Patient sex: F
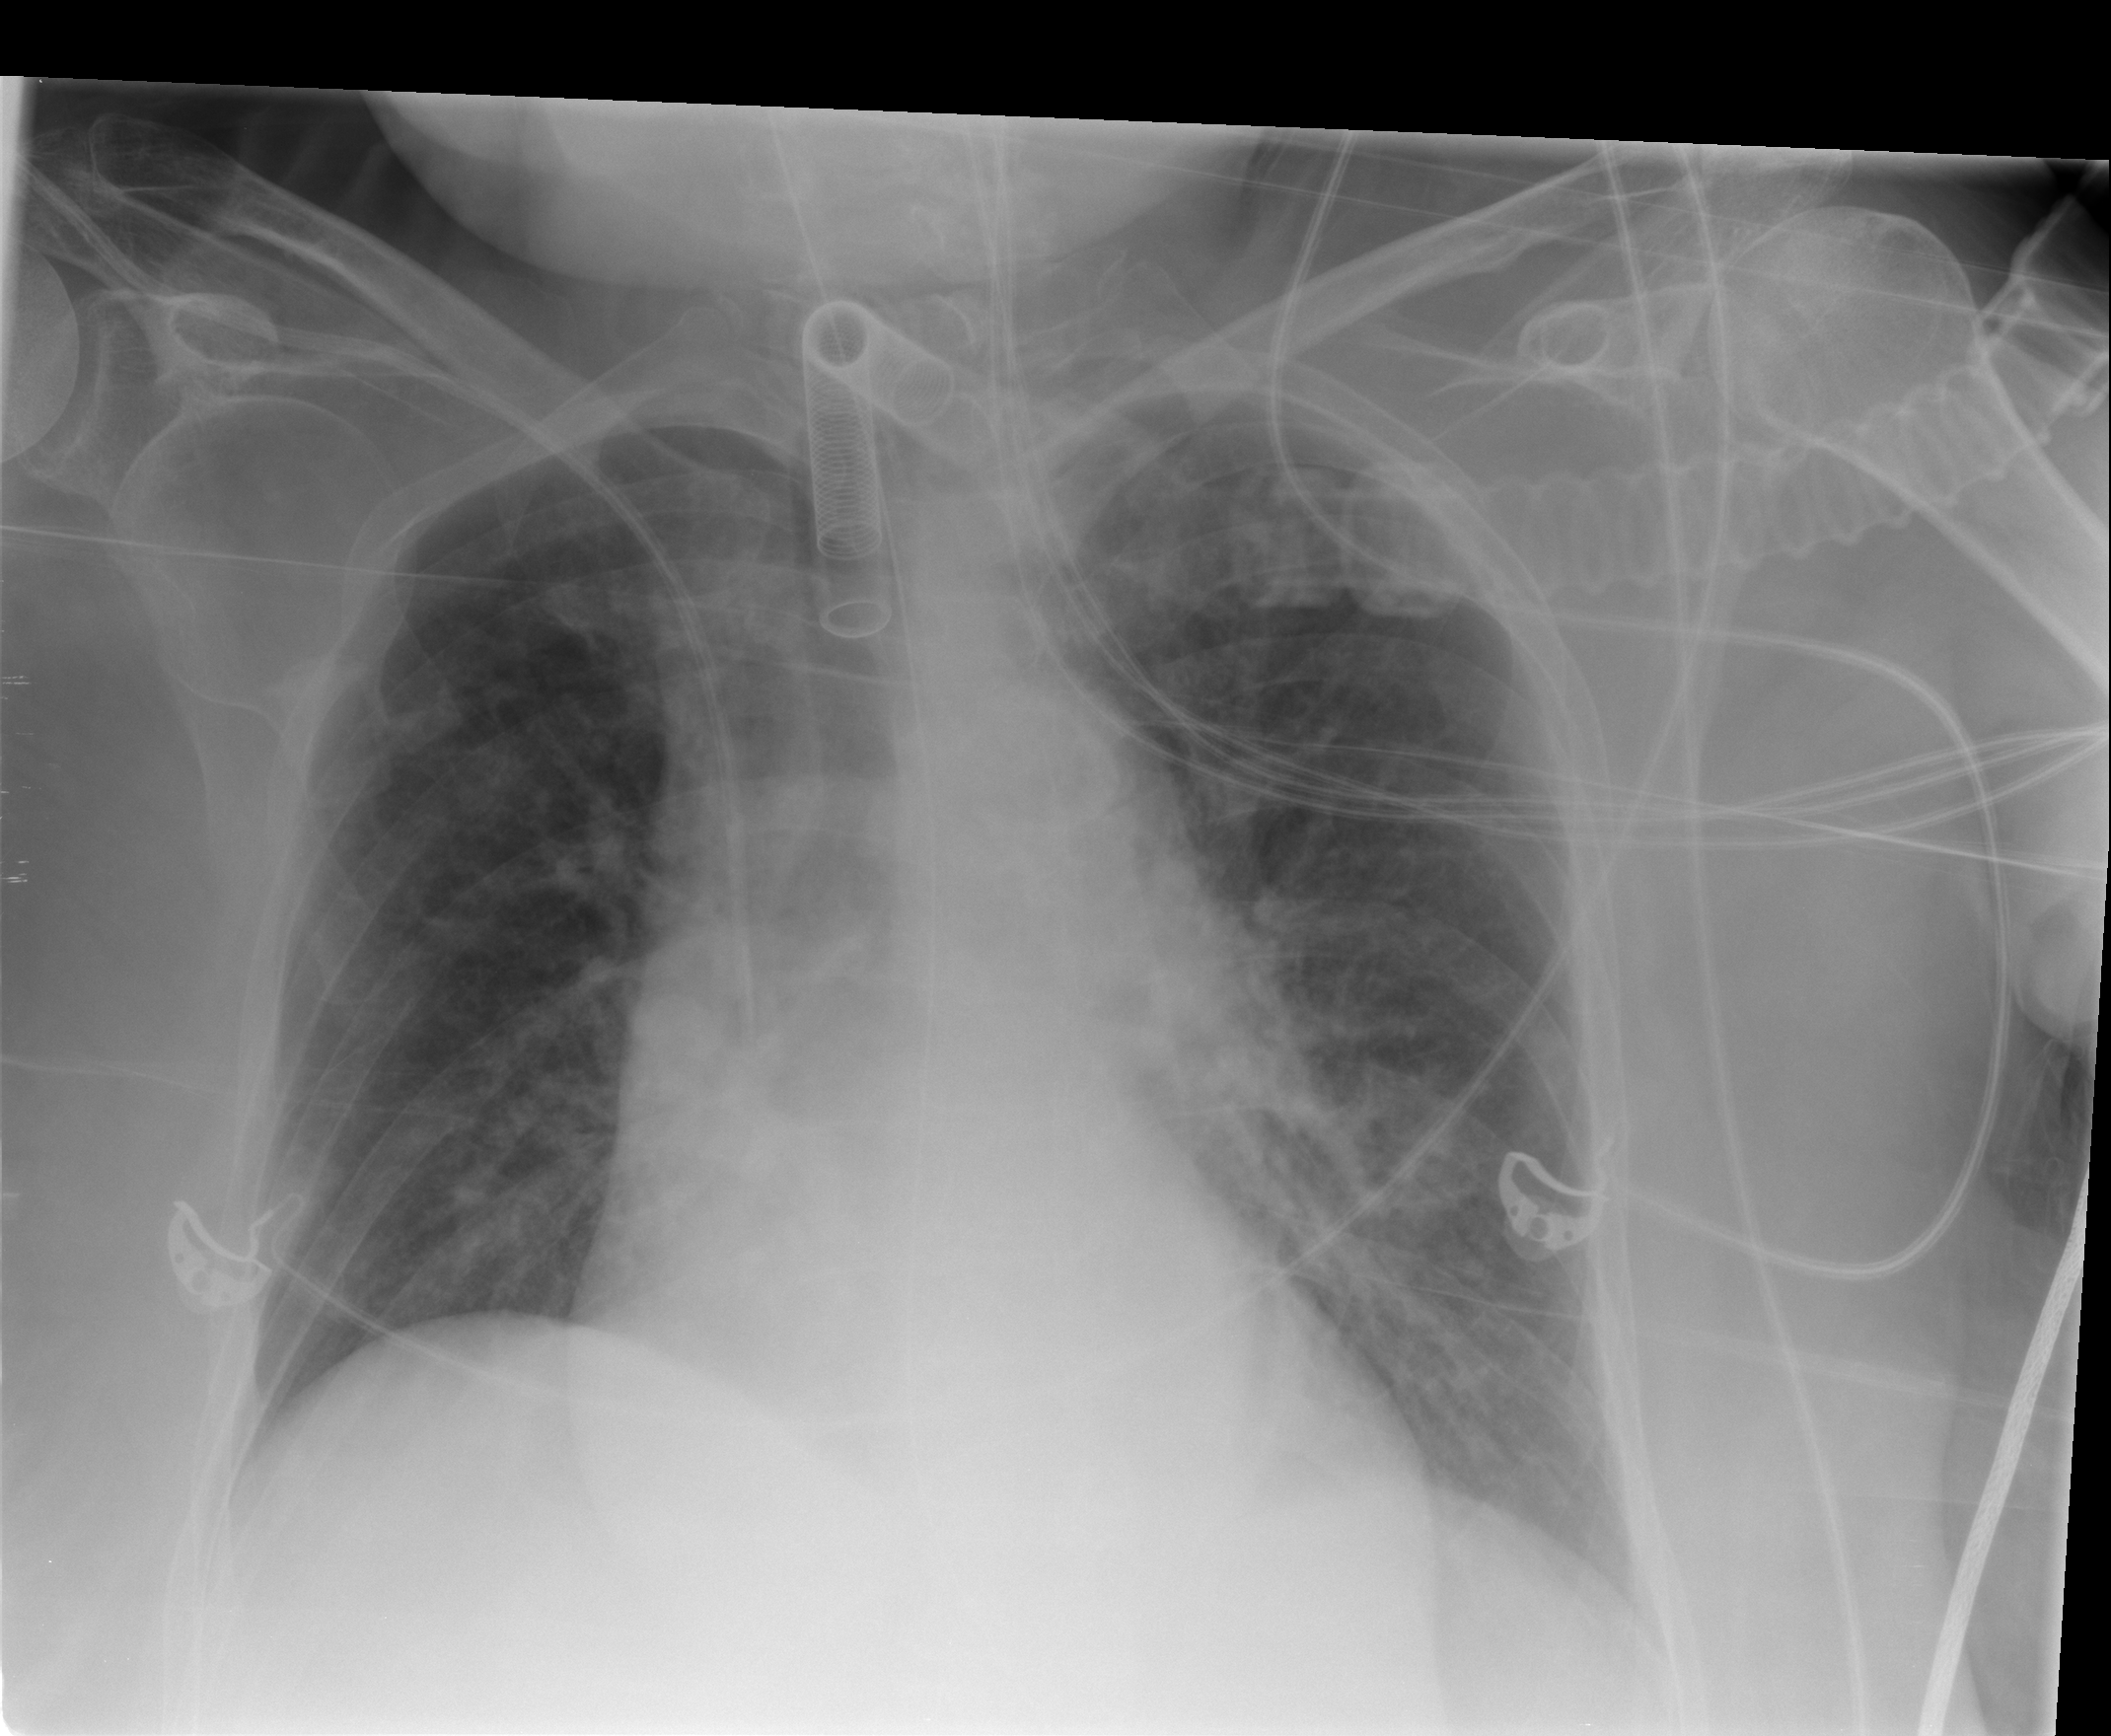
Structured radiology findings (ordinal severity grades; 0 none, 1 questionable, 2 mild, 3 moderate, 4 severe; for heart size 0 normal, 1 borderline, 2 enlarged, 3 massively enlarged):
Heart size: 0
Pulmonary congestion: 2
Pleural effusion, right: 0
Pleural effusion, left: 1
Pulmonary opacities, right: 2
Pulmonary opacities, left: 2
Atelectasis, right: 2
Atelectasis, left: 2